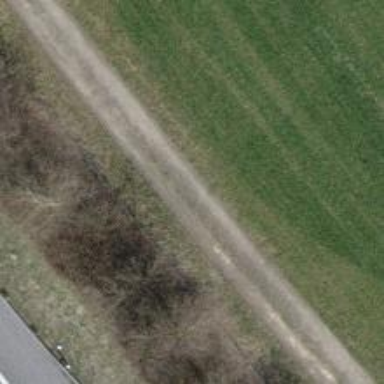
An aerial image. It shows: Dirt track road.